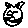
Label: cat